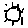
Label: sun